Question: I have an 'UICollectionView' where I am reusing many 'UICollectionViewCells' with product information, think of Pinterest.
But it comes to a point where I have a price tag and would like to rotate the price ribbon about 45 degrees for everyone of the cells.

What would be the best performance wise method to achieve that?
I have tried with:
'''
#import <QuartzCore/QuartzCore.h>
@interface ItemCollectionViewCell : UICollectionViewCell
@property (weak, nonatomic) IBOutlet UILabel *price;
@end
@implementation ItemCollectionViewCell
@synthesize price;
- (void)awakeFromNib {
price.layer.transform = CATransform3DMakeRotation(M_PI_4, 0, 0, 1);
price.layer.transform = CATransform3DTranslate(price.transform, 25, -15, 0);
price.layer.shouldRasterize = YES;
}
@end
'''
But the overall result as scrolling and pushing new views into the navigation controller is really slow.
## Update
-
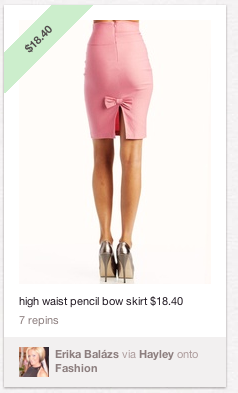
Answer: What worked for me was to remove the attributes defined by iOS6 autoLayout feature inside the 'UICollectionViewCell' where it sets constraints for the 'price' label, being:
'''
- (void)awakeFromNib {
NSMutableArray* cons = [NSMutableArray array];
//iterating through UICollectionViewCell constraint list
for (NSLayoutConstraint* con in self.constraints) {
//if the target constraint is 'price' then add that to the array
if (con.firstItem == price || con.secondItem == price) {
[cons addObject:con];
}
}
//remove the unwanted constraints array to the UICollectionViewCell
[self removeConstraints:cons];
//ready to roll...
price.layer.transform = CATransform3DMakeRotation(M_PI_4, 0, 0, 1);
price.layer.transform = CATransform3DTranslate(price.transform, 25, -15, 0);
price.layer.shouldRasterize = YES;
}
'''